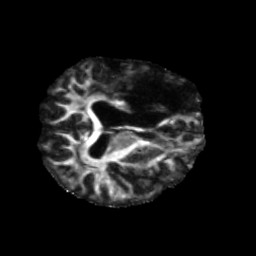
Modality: FA
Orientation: axial
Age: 60
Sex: male
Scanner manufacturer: siemens
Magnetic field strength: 3 T
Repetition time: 5.47 s
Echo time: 0.0854 s